Question: I am using ScrollViewer to show a long list of items and i use the below xaml structure
'''
<Grid Background="#bdbec0">
<Grid Name="scroll_Area">
<Grid Background="#bdbec0">
<Grid>
<ScrollViewer Name="scrollAreaPageView" HorizontalAlignment="Center" VerticalAlignment="Center"
HorizontalScrollBarVisibility="Auto" VerticalScrollBarVisibility="Auto">
<StackPanel Orientation="Horizontal" >
//Long List of items here so either horizontal & vertical scrollbars are coming here based on content
</StackPanel>
</ScrollViewer>
</Grid>
</Grid>
</Grid>
</Grid>
'''
The xaml shows the scrollViewer and long contents inside the scrollviewer.
But when the height is more then the Vertical scrollbar appears but its in center only . So is any way to make the scrollbar to right side and keep content in center only ? Similarly the position of horizontal scrollbar on bottom always if width is more
Sample pic attached here
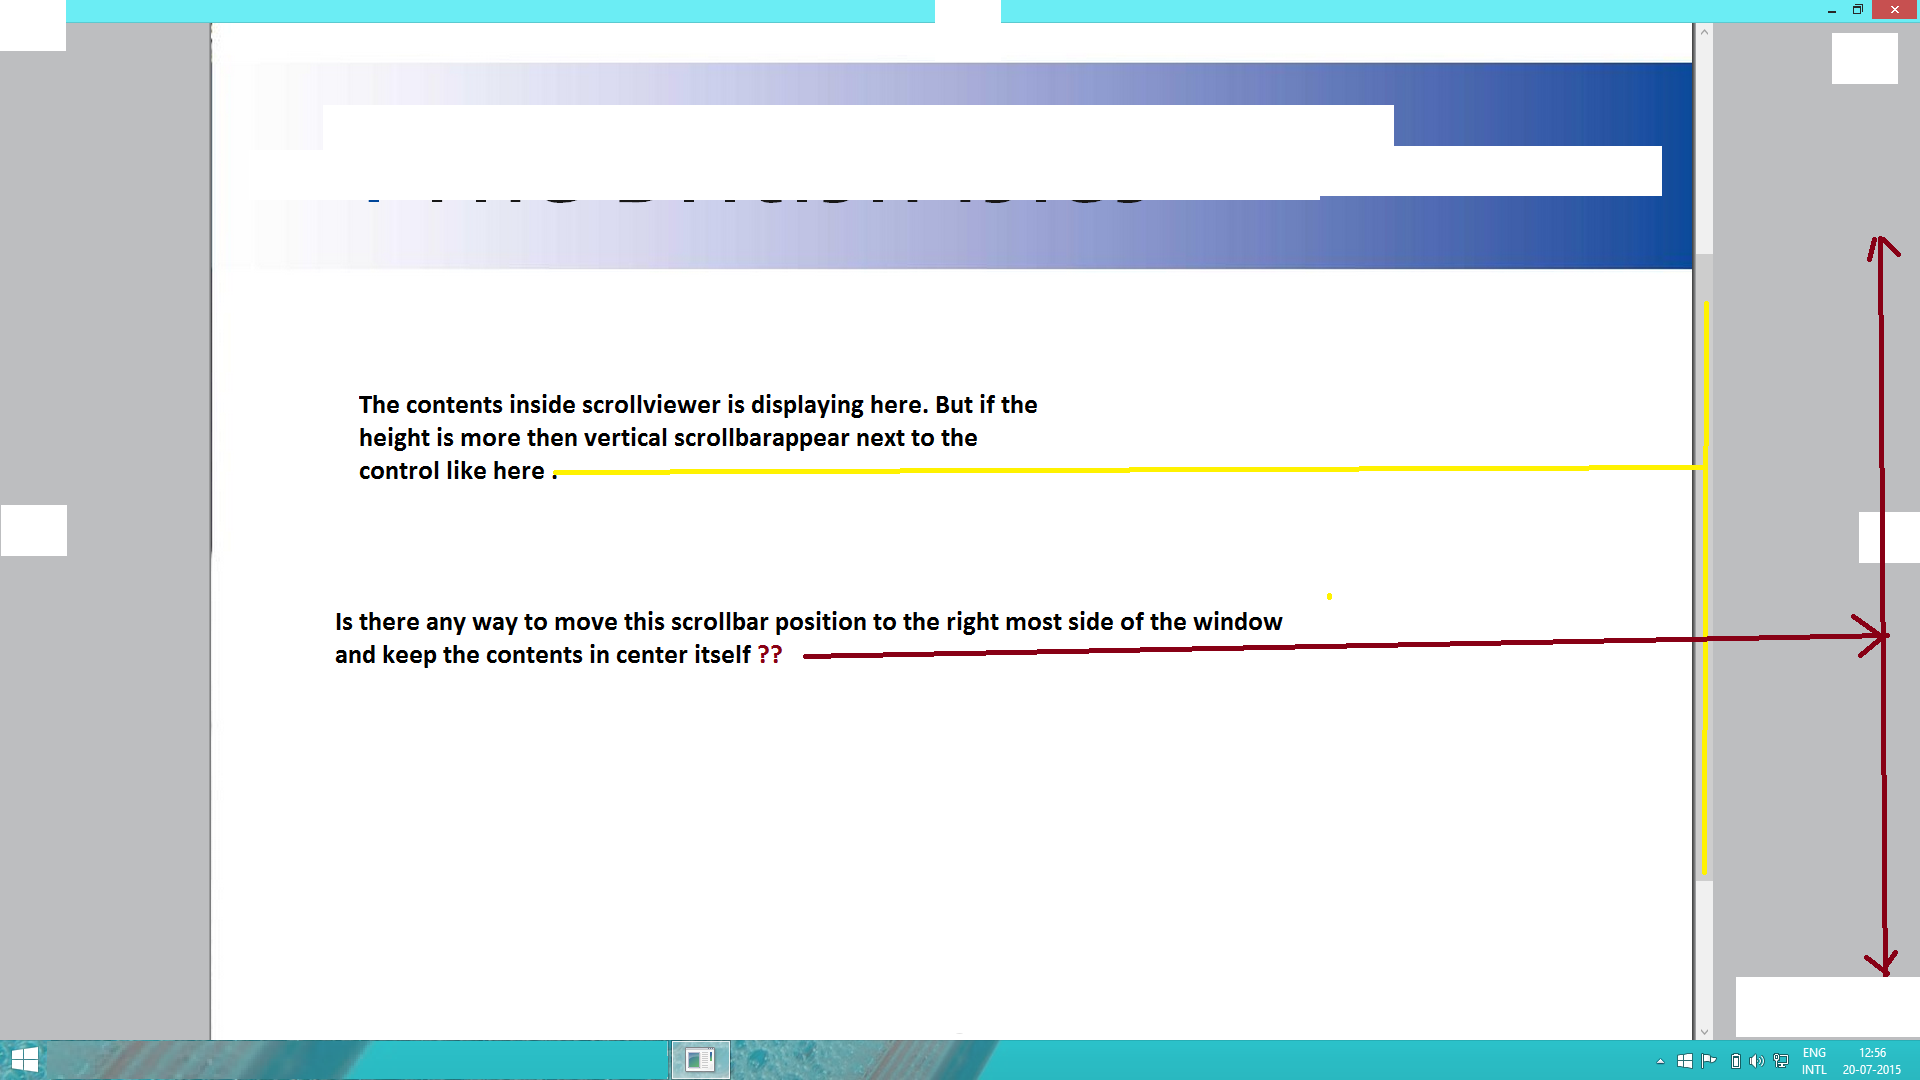
Answer: To make the scrollbar appear on the side of the window, you'll have to make the Scrollviewer stretch to the edge of the window. The scrollviewer's scroll bar is shown on the right edge (and bottom edge for horizontal scroll bar).
Do something like this:
'''
<Grid Background="#bdbec0">
<Grid Name="scroll_Area">
<Grid Background="#bdbec0">
<Grid>
<ScrollViewer Name="scrollAreaPageView"
HorizontalScrollBarVisibility="Auto" VerticalScrollBarVisibility="Auto">
<StackPanel Orientation="Horizontal" HorizontalAlignment="Center" VerticalAlignment="Center" >
//Long List of items here so either horizontal & vertical scrollbars are coming here based on content
</StackPanel>
</ScrollViewer>
</Grid>
</Grid>
</Grid>
</Grid>
'''
I've made the Stackpanel center inside of the Scrollviewer and the Scrollviewer will now stretch fill it's parent.